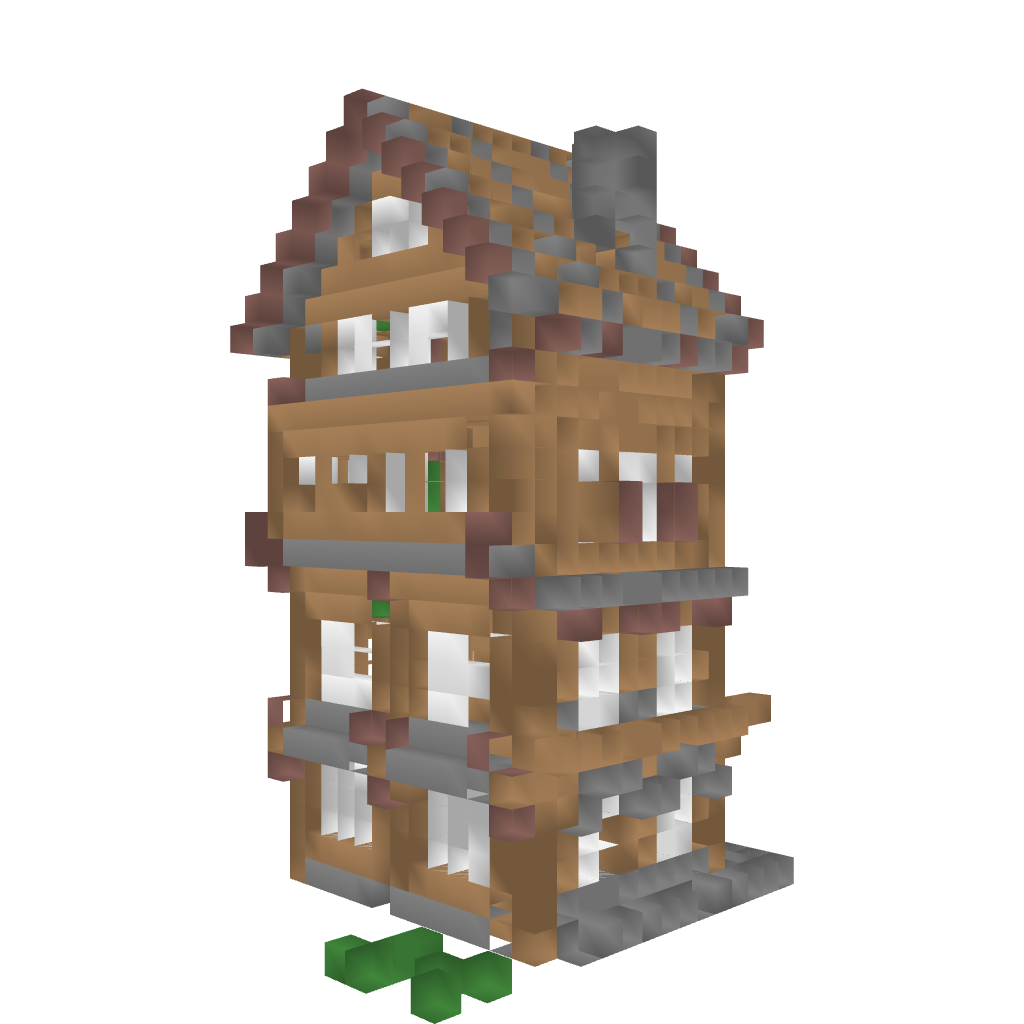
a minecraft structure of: rustic inn high quality